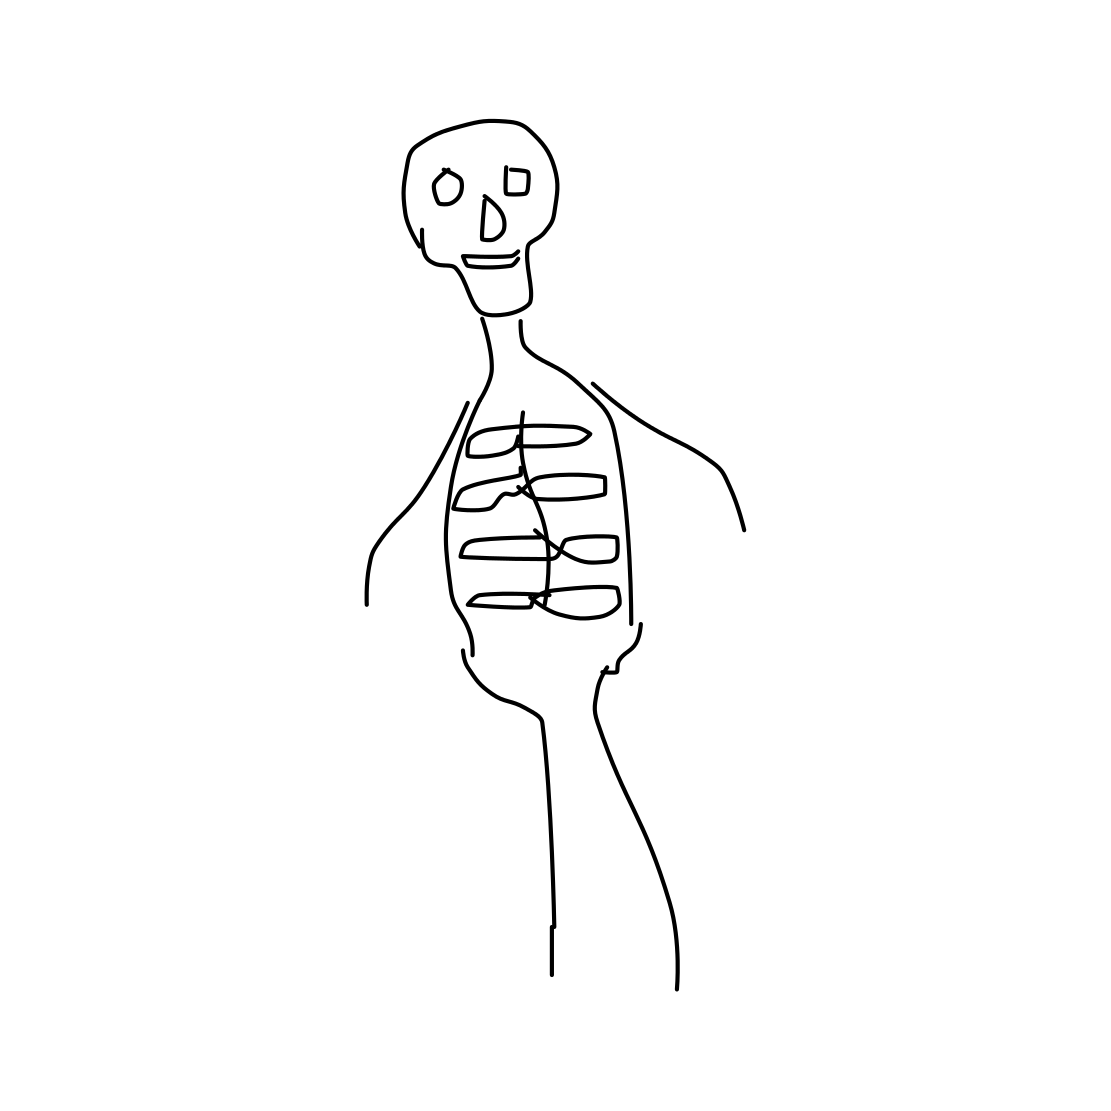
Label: human-skeleton